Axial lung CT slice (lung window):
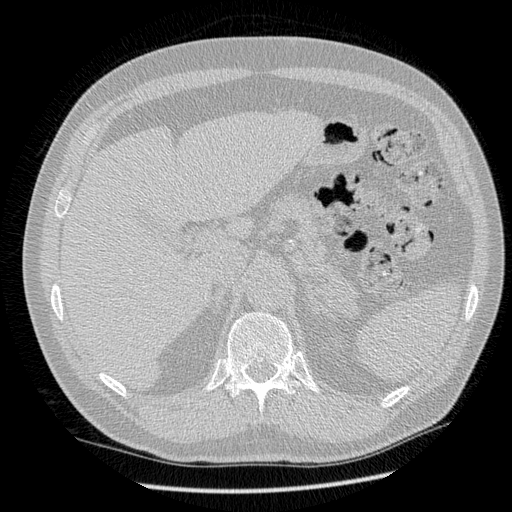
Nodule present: no